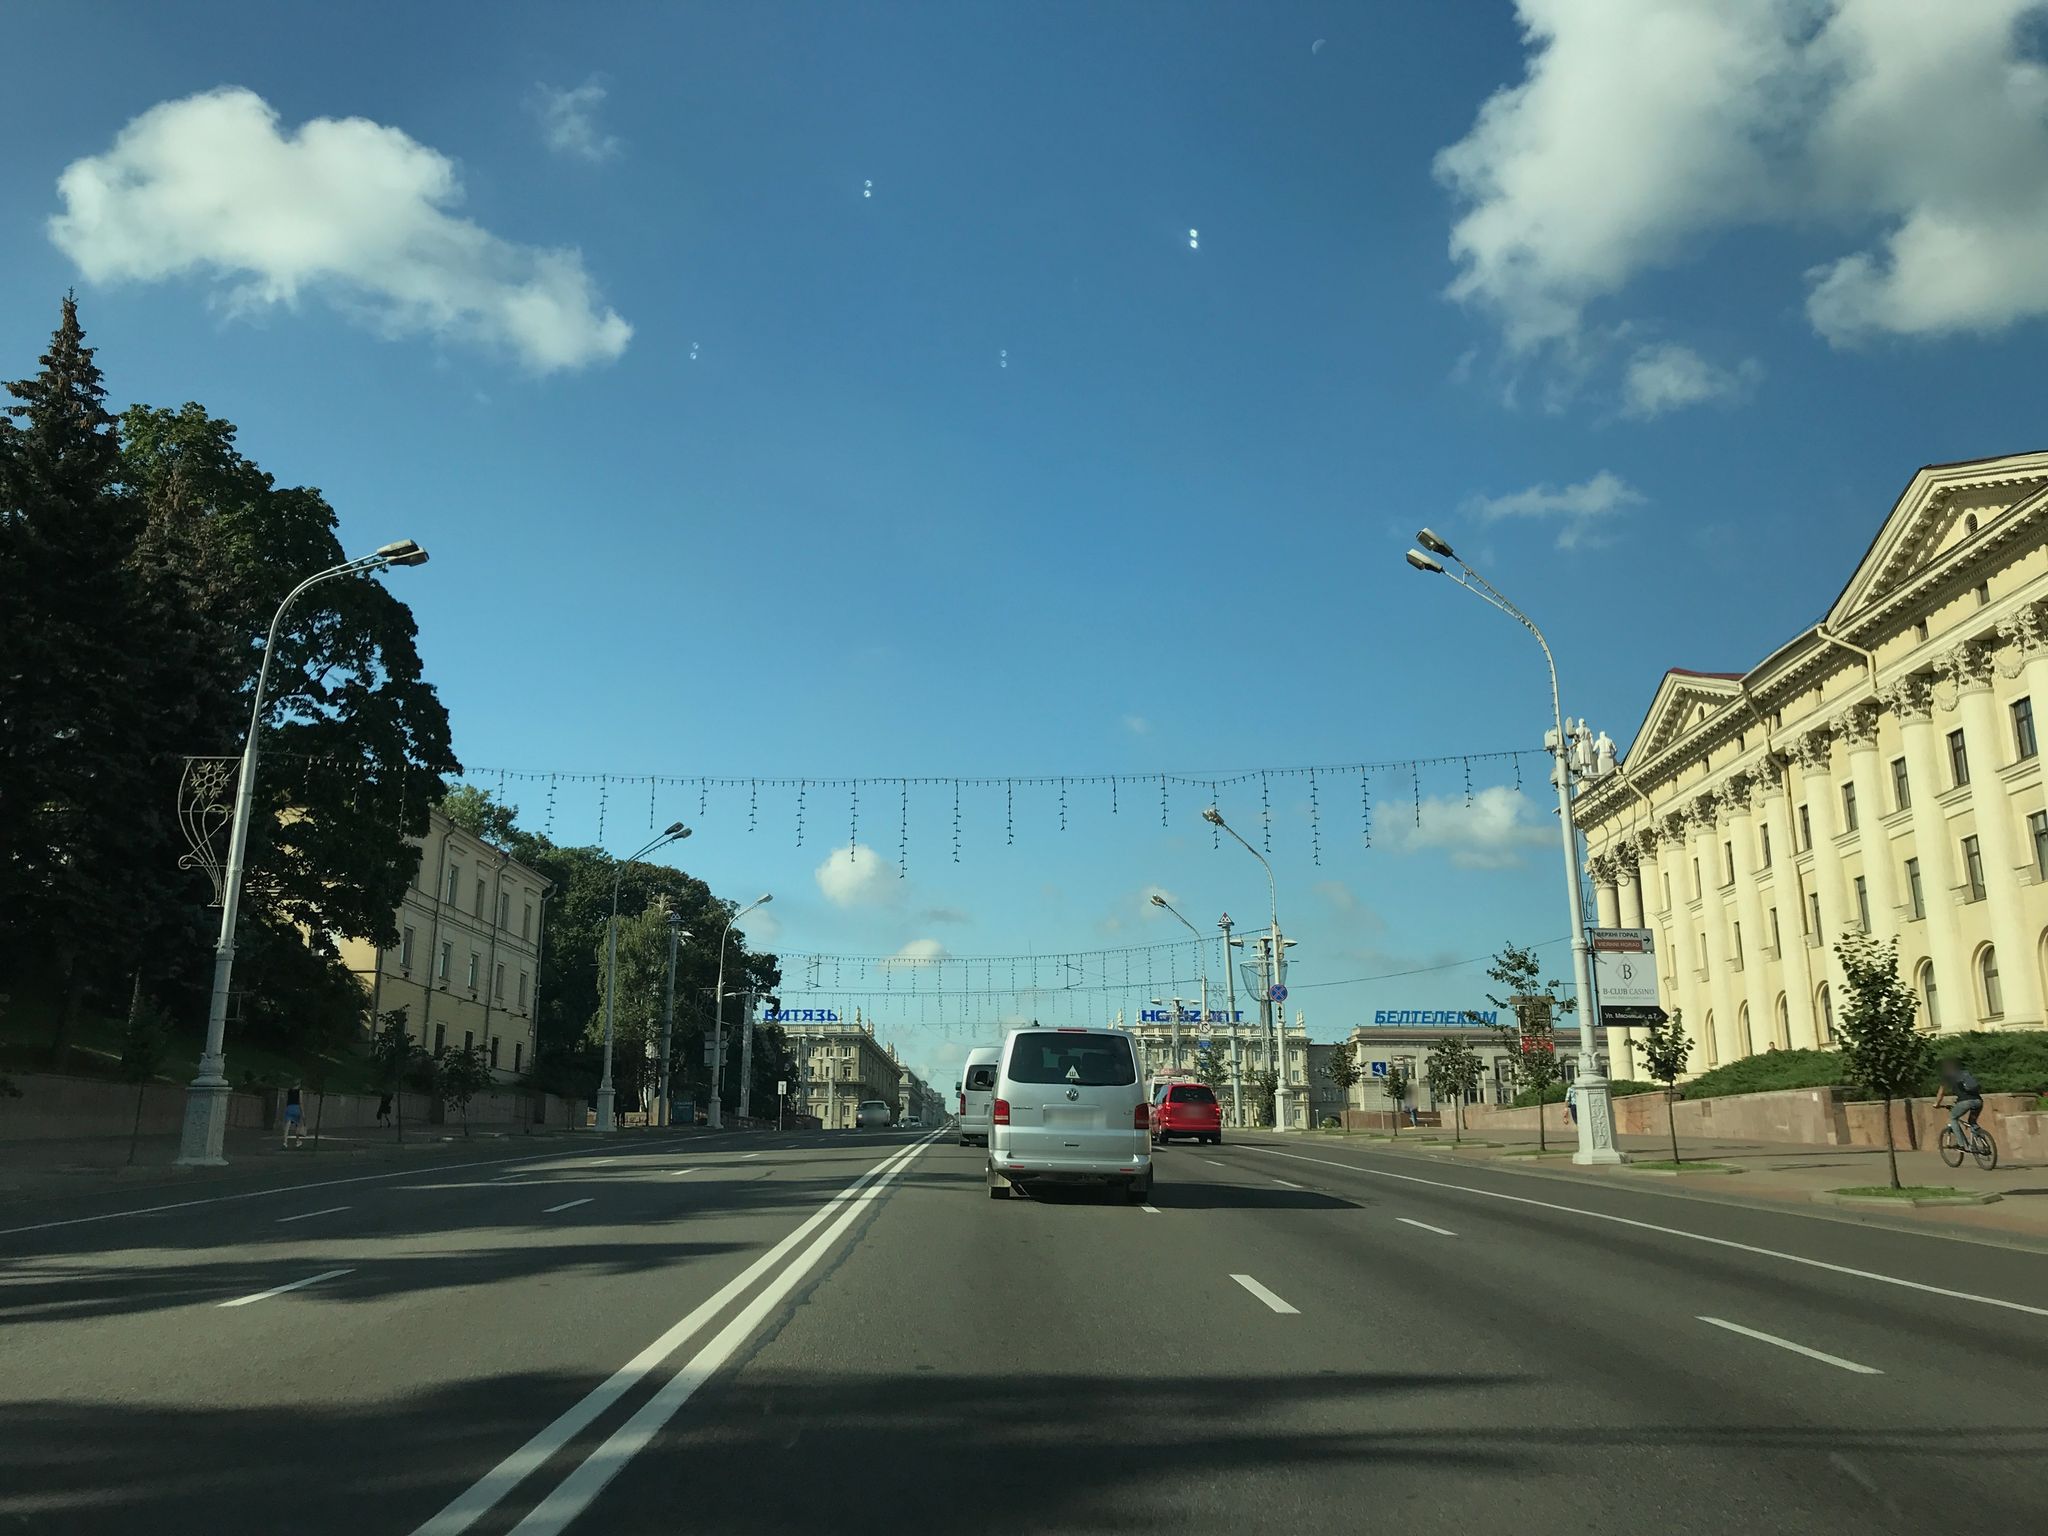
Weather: clear
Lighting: day
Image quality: good
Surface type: driving surface
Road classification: primary
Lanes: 4
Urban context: urban centre
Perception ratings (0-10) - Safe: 3.75, Lively: 6.36, Beautiful: 2.02, Boring: 4.55, Depressing: 4.4, Wealthy: 7.13